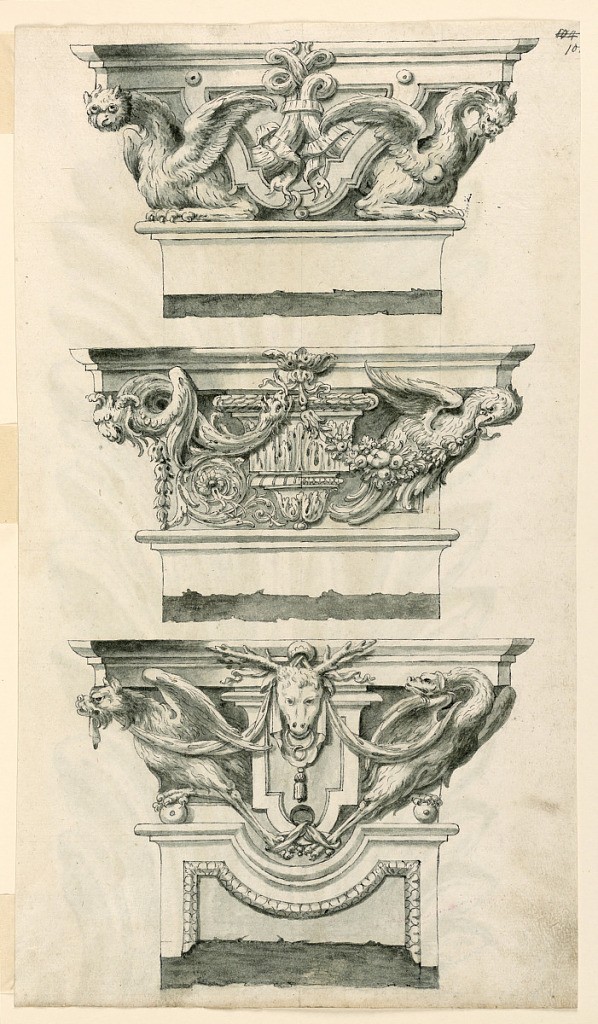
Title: Three capitals of pillars, with alternative suggestions
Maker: Filippo Marchionni, Italian, 1732–1805
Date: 1780–1800
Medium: Pen and black ink, brush and gray watercolor, graphite on off-white laid paper
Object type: Drawing
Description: Three rows: above: two half figures, at left an owl, at right a dragon and a band motif. Center: in the center is a vase with, at left, a winged animal with two heads, the half figure of an eagle at right supporting a festoon hanging from a rosette, in the center of the cornice. Below: the head of a stag, in the center, and two fantastic birds supporting drapery festoons springing from a ring in the center. On verso: a leaf.